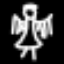
Label: angel